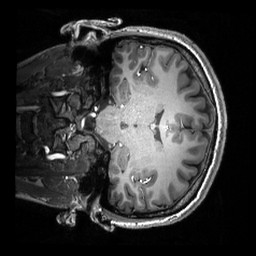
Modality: T1w
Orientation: coronal
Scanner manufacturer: philips
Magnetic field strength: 7 T
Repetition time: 0.008 s
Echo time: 0.001974 s